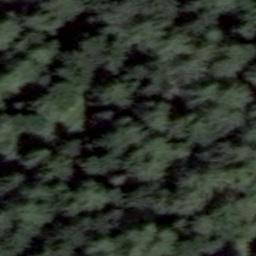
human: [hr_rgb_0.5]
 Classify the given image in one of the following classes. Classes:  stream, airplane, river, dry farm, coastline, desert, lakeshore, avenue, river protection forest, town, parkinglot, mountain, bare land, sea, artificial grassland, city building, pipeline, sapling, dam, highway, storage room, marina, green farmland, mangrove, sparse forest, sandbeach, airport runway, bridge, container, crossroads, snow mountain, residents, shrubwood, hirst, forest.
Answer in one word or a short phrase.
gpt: forest